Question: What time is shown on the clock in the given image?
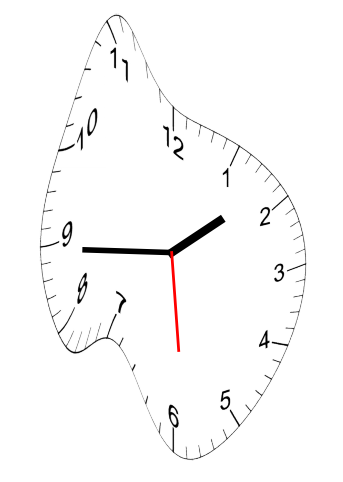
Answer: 01:44:29